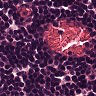
Metastatic tissue present: no